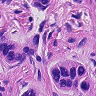
Metastatic tissue present: yes